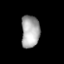
Tissue: lung
Cell type: Others
Senescence score: 0.1917
Nuclear area (px): 582
Mean DAPI intensity: 168.373